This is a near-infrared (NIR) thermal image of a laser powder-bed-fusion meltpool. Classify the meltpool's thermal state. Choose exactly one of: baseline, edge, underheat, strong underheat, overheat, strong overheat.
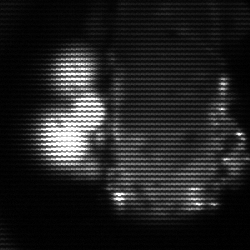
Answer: strong underheat